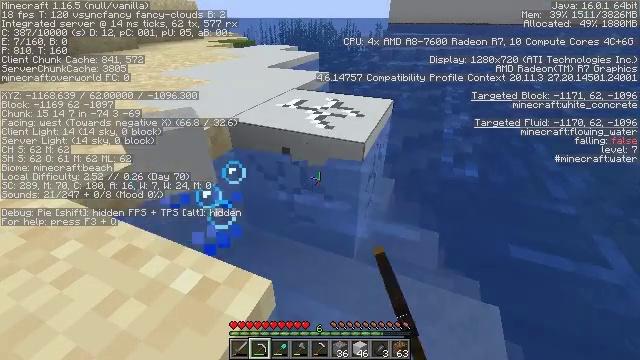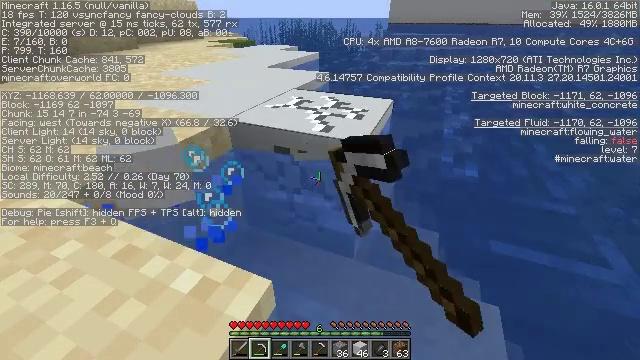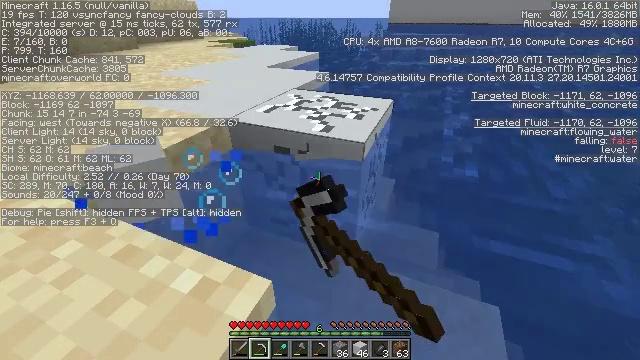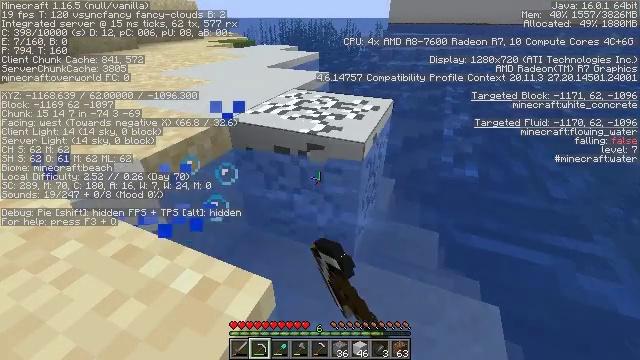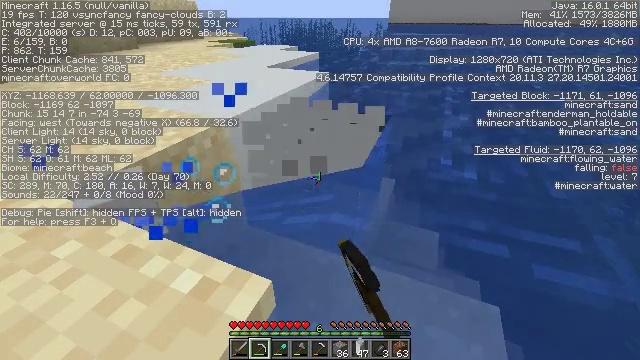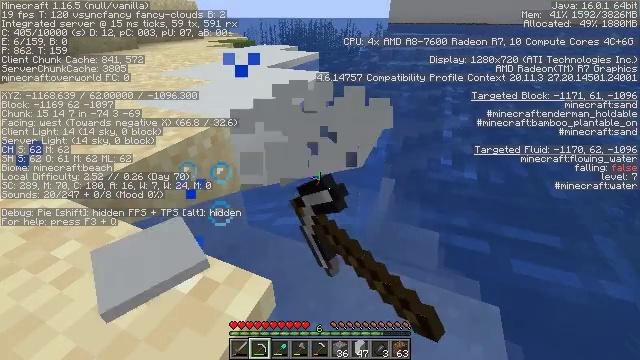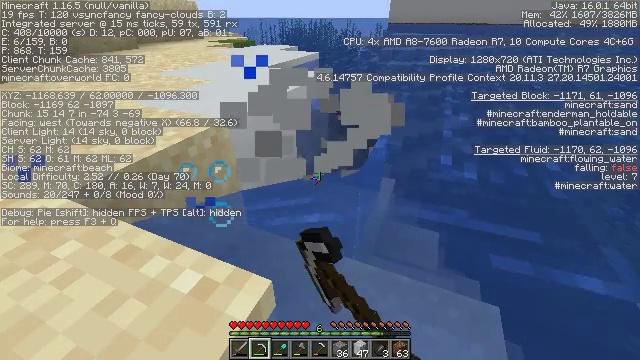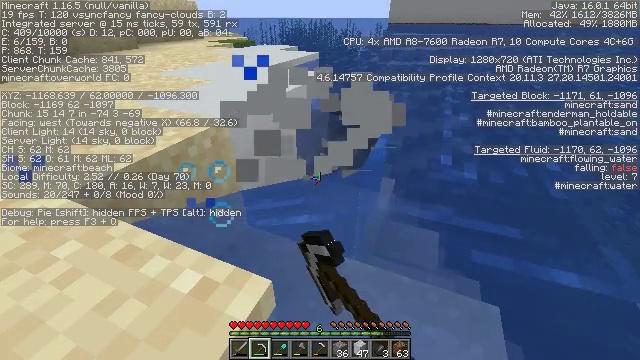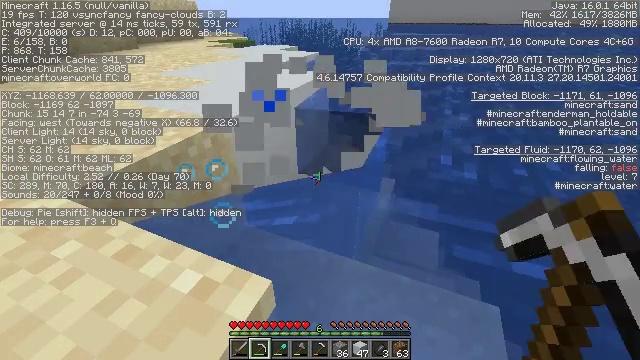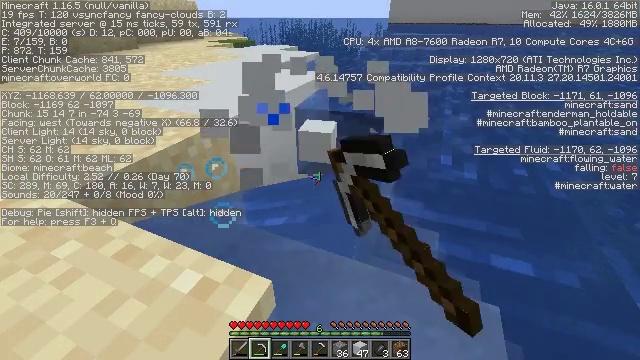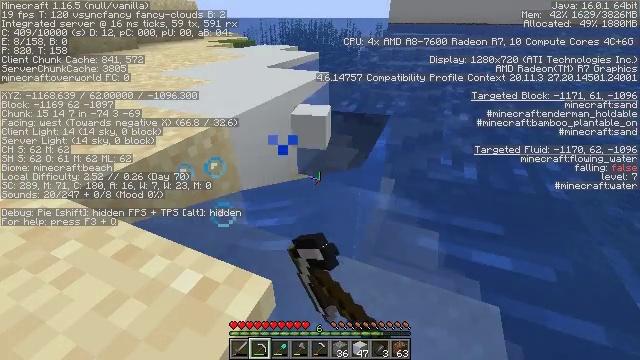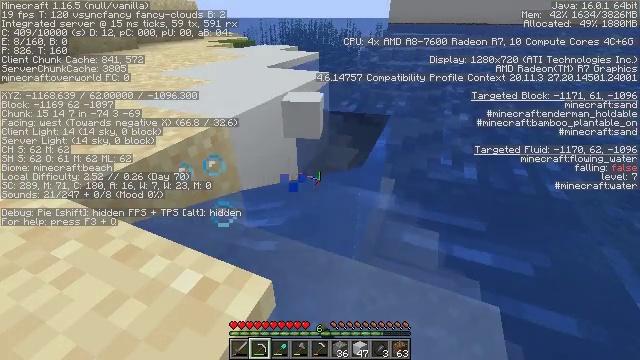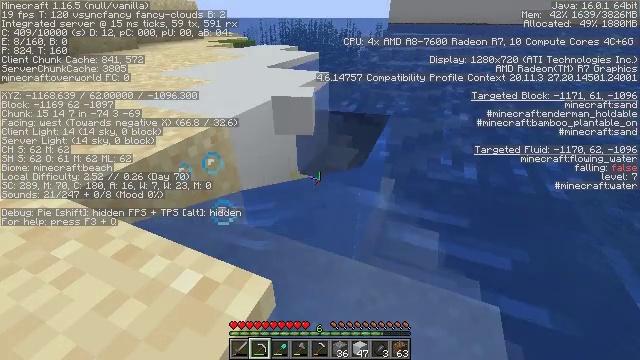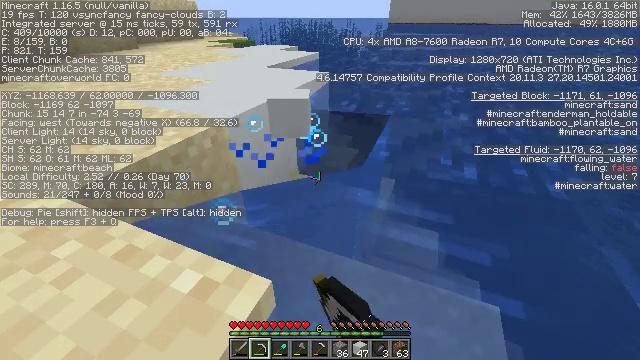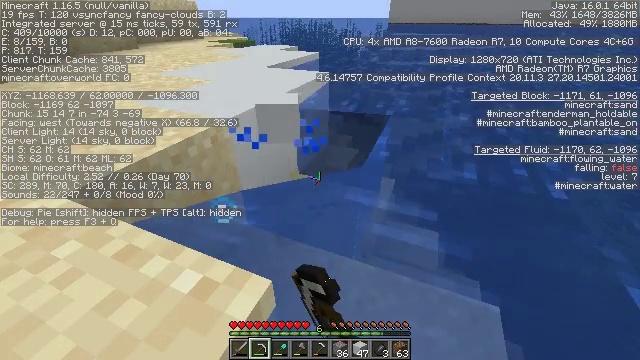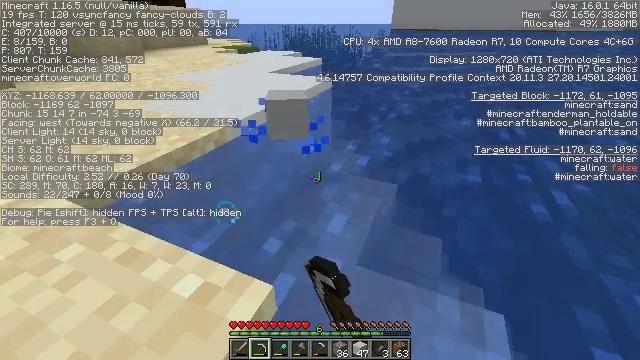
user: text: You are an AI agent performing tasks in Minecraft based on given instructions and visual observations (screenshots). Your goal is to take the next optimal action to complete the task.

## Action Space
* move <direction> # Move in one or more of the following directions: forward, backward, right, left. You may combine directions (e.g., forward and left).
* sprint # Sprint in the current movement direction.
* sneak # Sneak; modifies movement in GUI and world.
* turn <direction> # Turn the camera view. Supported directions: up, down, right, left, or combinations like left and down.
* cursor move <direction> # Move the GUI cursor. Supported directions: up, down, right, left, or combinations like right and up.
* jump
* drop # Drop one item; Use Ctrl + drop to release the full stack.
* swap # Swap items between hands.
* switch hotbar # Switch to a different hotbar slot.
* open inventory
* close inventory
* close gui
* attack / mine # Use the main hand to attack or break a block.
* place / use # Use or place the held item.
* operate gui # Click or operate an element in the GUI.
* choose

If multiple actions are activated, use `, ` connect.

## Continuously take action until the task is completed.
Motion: motion action
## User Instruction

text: Mine the white concrete block.
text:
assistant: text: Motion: attack / mine
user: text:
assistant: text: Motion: attack / mine
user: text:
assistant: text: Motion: attack / mine
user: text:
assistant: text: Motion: attack / mine
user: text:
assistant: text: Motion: attack / mine
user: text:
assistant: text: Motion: attack / mine
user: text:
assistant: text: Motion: attack / mine
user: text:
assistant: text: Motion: attack / mine
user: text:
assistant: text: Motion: attack / mine
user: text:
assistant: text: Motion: attack / mine
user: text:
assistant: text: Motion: attack / mine
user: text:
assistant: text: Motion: attack / mine
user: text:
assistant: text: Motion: attack / mine
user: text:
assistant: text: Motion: attack / mine
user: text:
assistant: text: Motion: turn up, attack / mine
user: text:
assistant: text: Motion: turn left and up, attack / mine
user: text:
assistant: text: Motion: turn left and up, attack / mine
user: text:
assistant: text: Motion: attack / mine
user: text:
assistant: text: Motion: attack / mine
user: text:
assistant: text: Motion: attack / mine
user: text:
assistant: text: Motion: attack / mine
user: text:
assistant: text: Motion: attack / mine
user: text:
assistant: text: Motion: no_op
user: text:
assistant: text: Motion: no_op
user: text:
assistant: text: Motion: no_op
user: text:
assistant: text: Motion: no_op
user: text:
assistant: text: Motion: no_op
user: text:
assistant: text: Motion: no_op
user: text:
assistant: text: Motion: no_op
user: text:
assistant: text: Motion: no_op